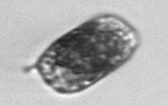
Label: Hemiaulus